Question: i use linq to sql query for retrive records from database.
i use a query,for binding a gridview.
'''
protected void grdBind()
{
try
{
EventManagerDataContext db = new EventManagerDataContext();
var z = (from x in db.EMR_EVENTs
join y in db.EMR_CLIENTs on x.ClientID equals y.ClientID
where y.ClientID==x.EventID
select x.EventID).Count();
var q = from a in db.EMR_CLIENTs
join b in db.EMR_EVENTs on a.ClientID equals b.ClientID
join c in db.EMR_ACCOUNTs on a.ClientID equals c.ClientID
join d in db.EMR_SUBSCRIPTIONs on c.Account_ID equals d.Account_ID
join f in db.EMR_SUBSCRIPTION_KINDs on d.Subscription_kind_ID equals f.Subscription_kind_ID
select new
{
Customer = a.Name,
Events = z,
TurnOver = f.Monthly_Fee,
StartDate = d.Start_Date,
EndDate = d.End_Date,
CreteDate = d.Create_Date,
ClientID = a.ClientID,
EventID = b.EventID,
SubscriptionID = d.Subscription_ID,
Subscription_kind_ID=f.Subscription_kind_ID,
Account_ID=c.Account_ID,
};
grid.DataSource = q.ToList();
grid.PageSize = int.Parse(drpPageSize.SelectedValue);
grid.DataBind();
}
catch
{
throw;
}
}
'''
and i recieve this output for that,

i recieve this output for this query but i don't want this output ,
i want like this output.
ketan 18
monika 12
and others records so on means i recieve here client name 9 times and he created events but i want some of events and client name only one time
means i want only one name of client and total number of events,i am new to linq to sql.
so what is the changes in code..?
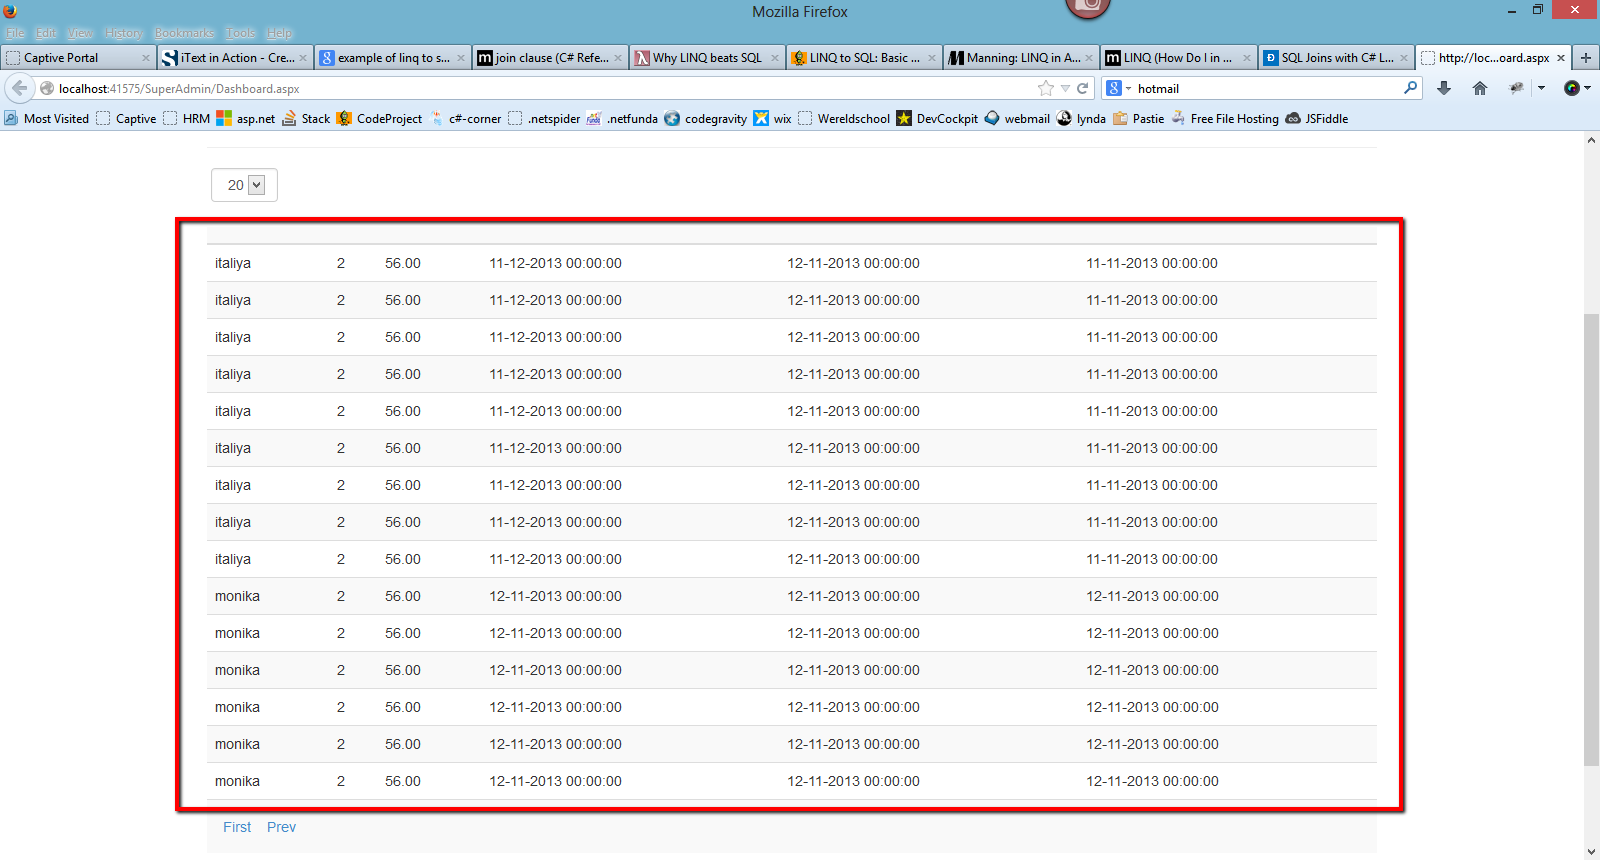
Answer: i found solution .<URL>
ans also use with this.<URL>
here is my solution.
'''
EventManagerDataContext db = new EventManagerDataContext();
var q = from a in db.EMR_CLIENTs
join b in db.EMR_EVENTs on a.ClientID equals b.ClientID into z
join c in db.EMR_ACCOUNTs on a.ClientID equals c.ClientID
join d in db.EMR_SUBSCRIPTIONs on c.Account_ID equals d.Account_ID
join f in db.EMR_SUBSCRIPTION_KINDs on d.Subscription_kind_ID equals f.Subscription_kind_ID
select new
{
Customer = a.Name,
Events =z.Where(b =>b.ClientID==a.ClientID).Count(),
TurnOver = f.Monthly_Fee,
StartDate = d.Start_Date,
EndDate = d.End_Date,
CreteDate = d.Create_Date,
ClientID = a.ClientID,
SubscriptionID = d.Subscription_ID,
Subscription_kind_ID=f.Subscription_kind_ID,
Account_ID=c.Account_ID,
};
grid.DataSource = q.ToList();
'''